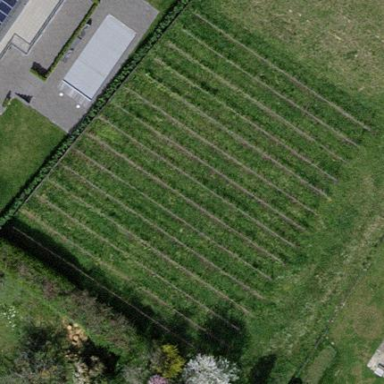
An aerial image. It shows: Vineyard growing grapes.